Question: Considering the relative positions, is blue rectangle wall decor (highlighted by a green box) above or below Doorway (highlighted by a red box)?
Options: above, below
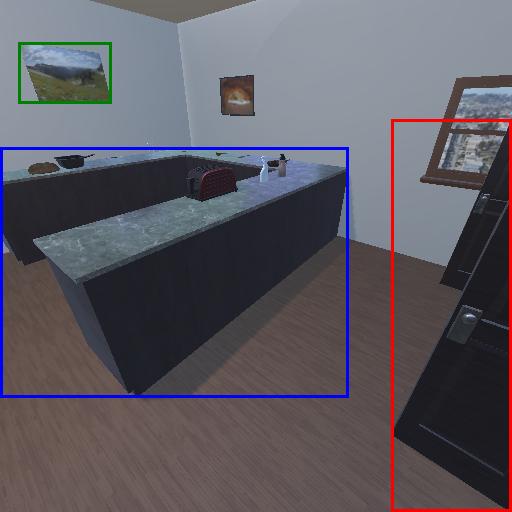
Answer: above